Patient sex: M
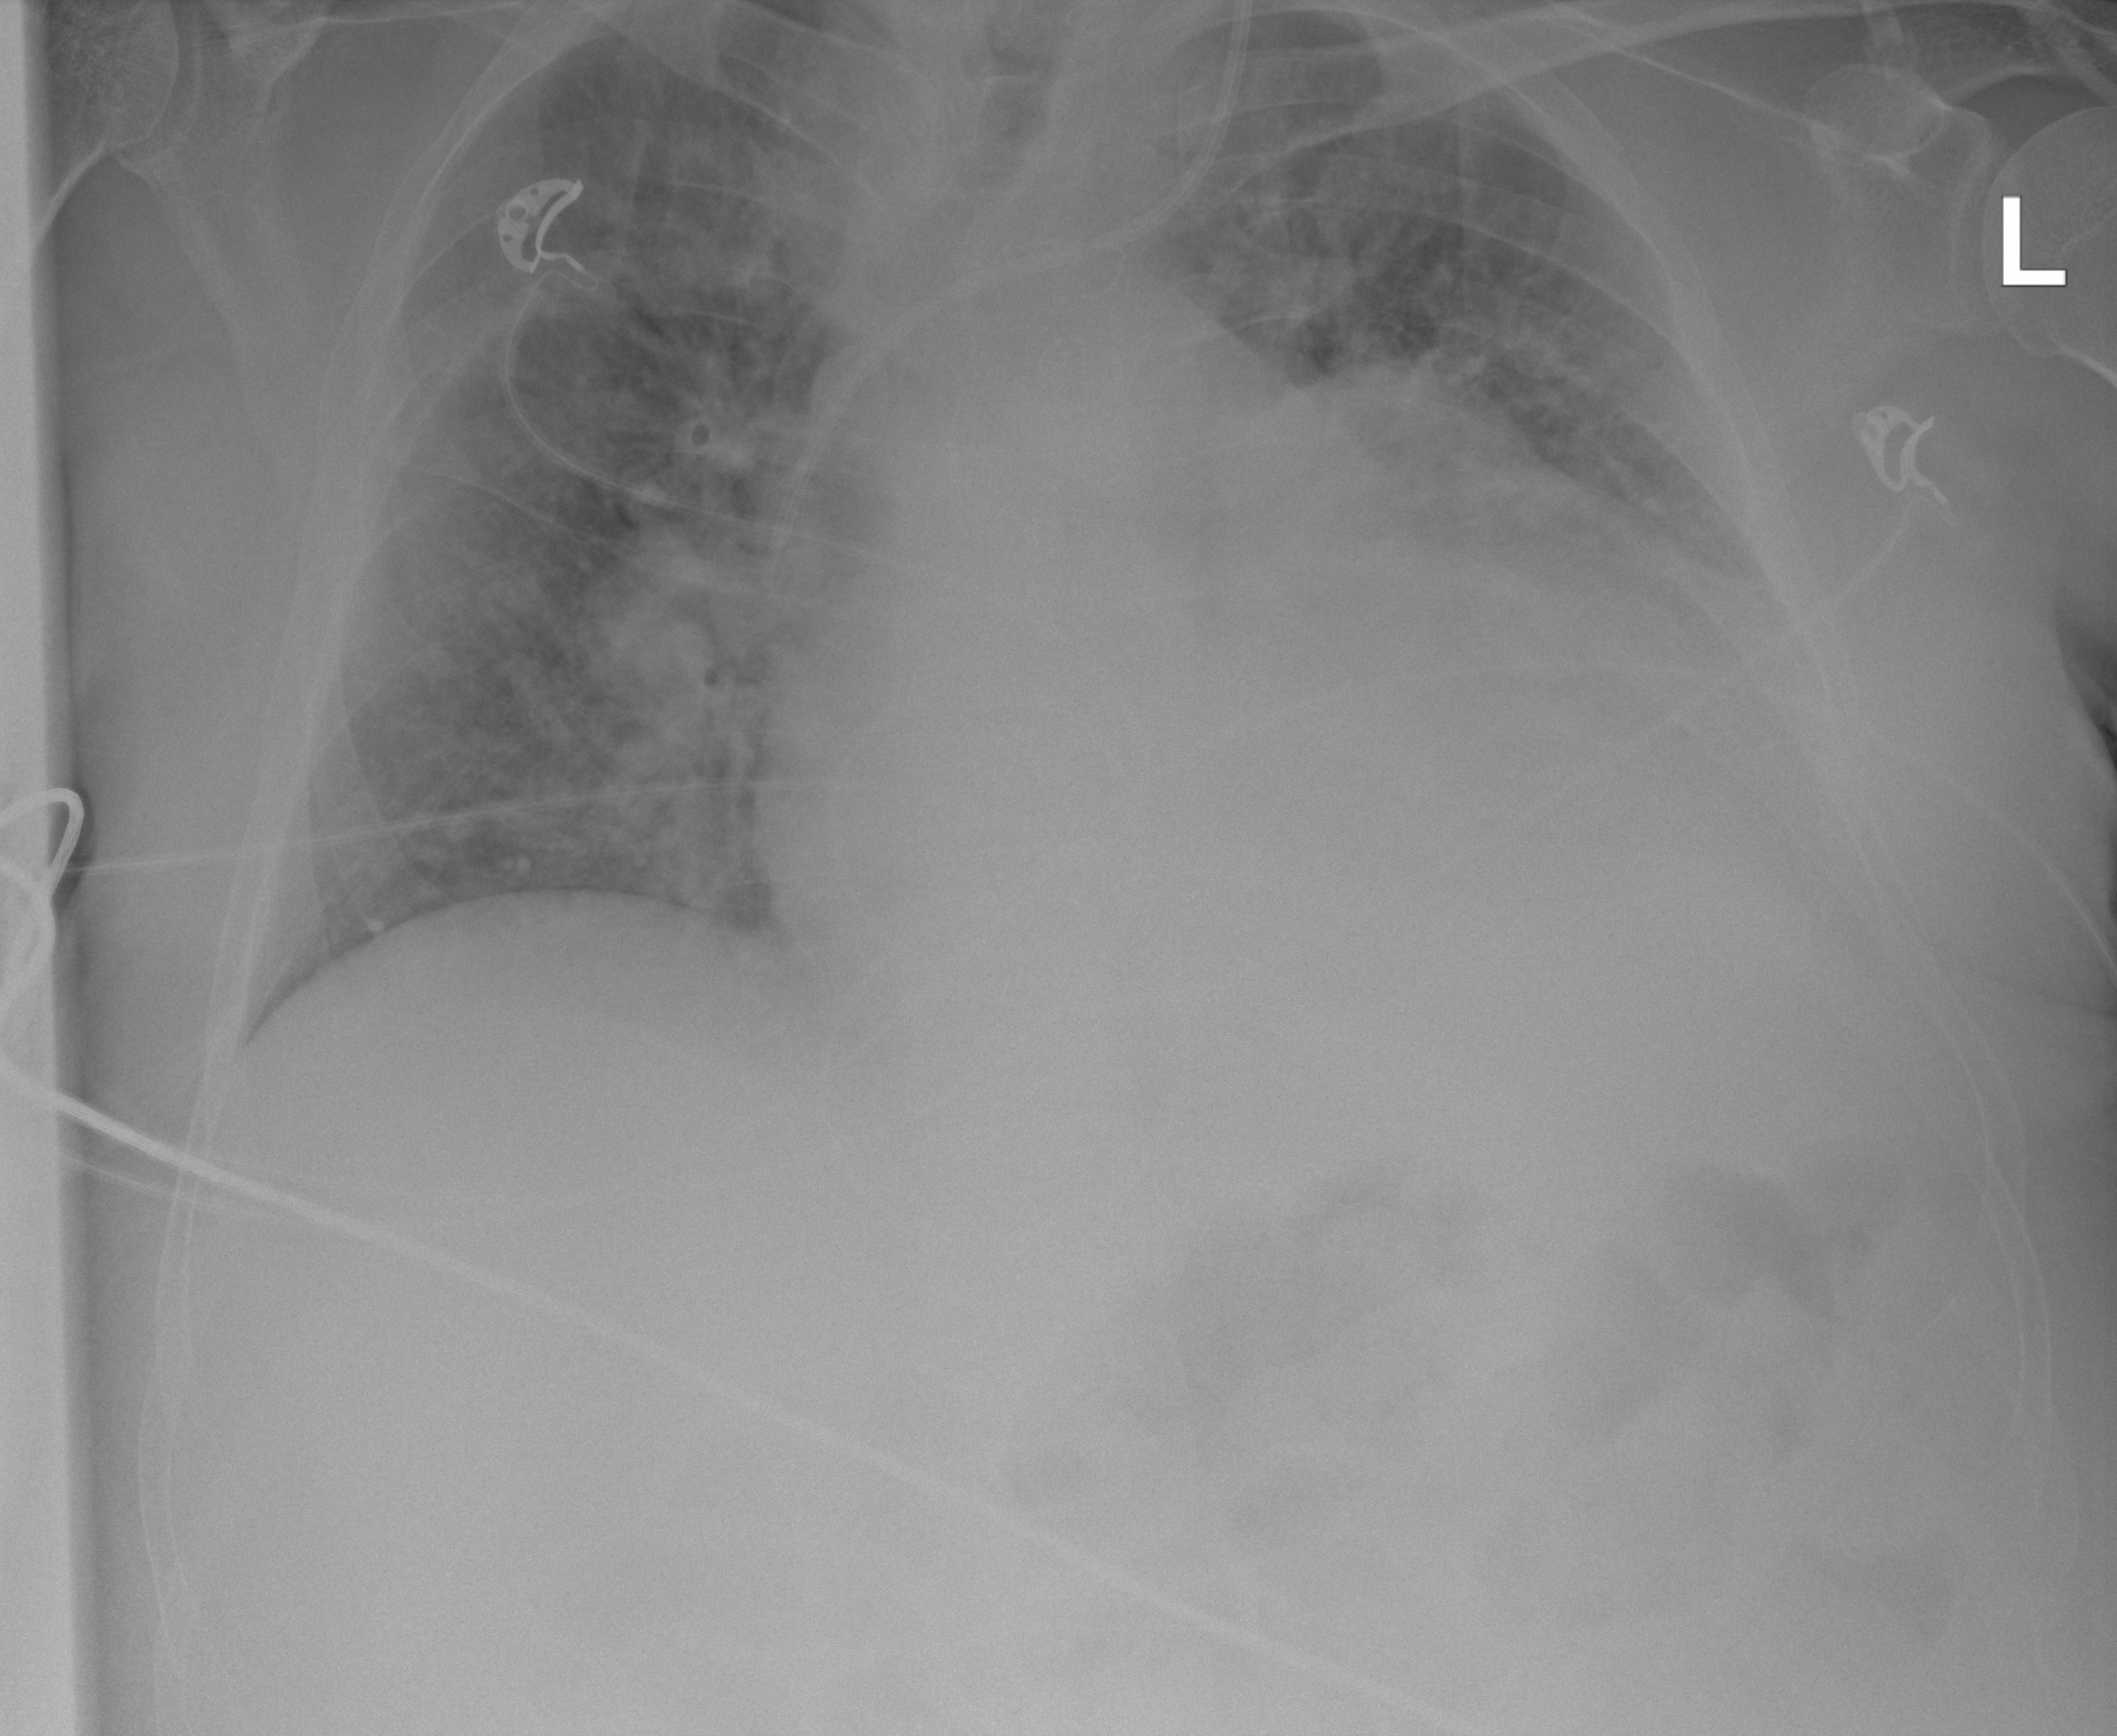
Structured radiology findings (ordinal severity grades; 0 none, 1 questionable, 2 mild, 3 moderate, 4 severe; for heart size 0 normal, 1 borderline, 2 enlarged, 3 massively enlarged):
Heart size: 2
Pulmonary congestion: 3
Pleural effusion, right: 0
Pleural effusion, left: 3
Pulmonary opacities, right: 2
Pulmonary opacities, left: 2
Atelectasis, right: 2
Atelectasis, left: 3